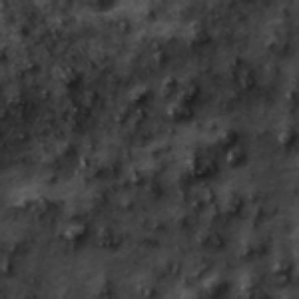
Label: frost